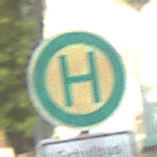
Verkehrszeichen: Haltestelle
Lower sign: ZeitangabenMitBeschraenkungAufWochentage5
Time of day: SunriseSunset
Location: Outdoor (Suburban)
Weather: PartlyCloudy
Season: NotSpecified
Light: Natural